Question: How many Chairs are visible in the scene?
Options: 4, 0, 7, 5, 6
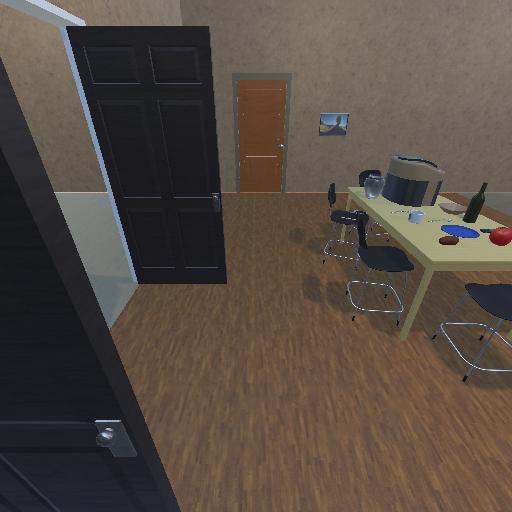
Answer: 4